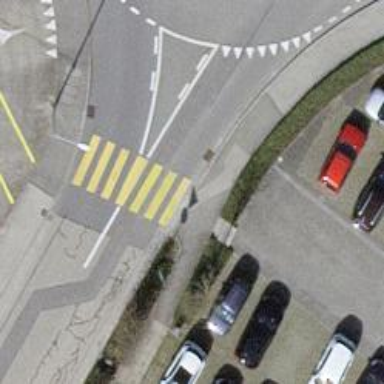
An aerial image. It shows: Uncontrolled zebra crossing on the road.